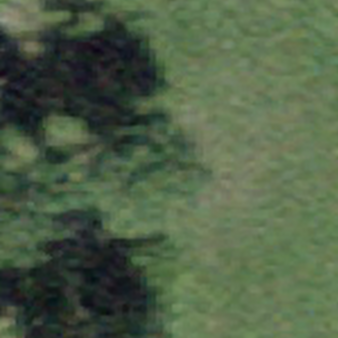
Label: other